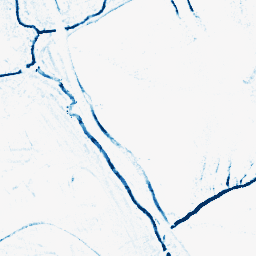
Category: morphological
Decomposition family: morphological_rect
Decomposition parameters: operation: closing
width: 5
height: 5
Upsampling method: edge_directed
Upsampling parameters: scale: 2
Upsampling scale: 2